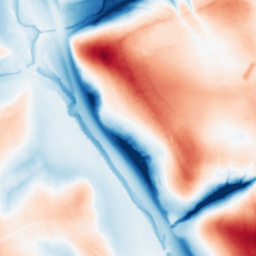
Category: trend_removal
Decomposition family: local_polynomial
Decomposition parameters: window_size: 101
degree: 2
Upsampling method: cubic_mitchell
Upsampling parameters: scale: 2
Upsampling scale: 2